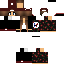
A female human skin with dark skin, wearing brown helmet dressed in a red hoodie and red pants, featuring a closed mouth.